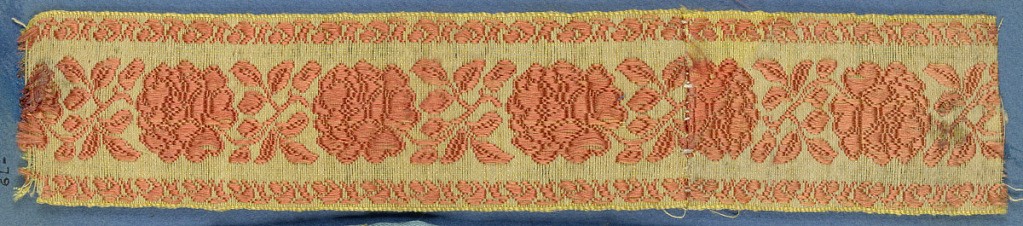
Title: Trimming
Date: early 19th century
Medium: silk Technique: woven
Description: Trimming fragment in a design of light brown roses and leaves on a yellow ground.